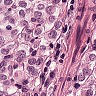
Metastatic tissue present: yes